Question: I am trying to add notifications when an agent job fails and I need to know how to add an active directory group to the notification drop down.

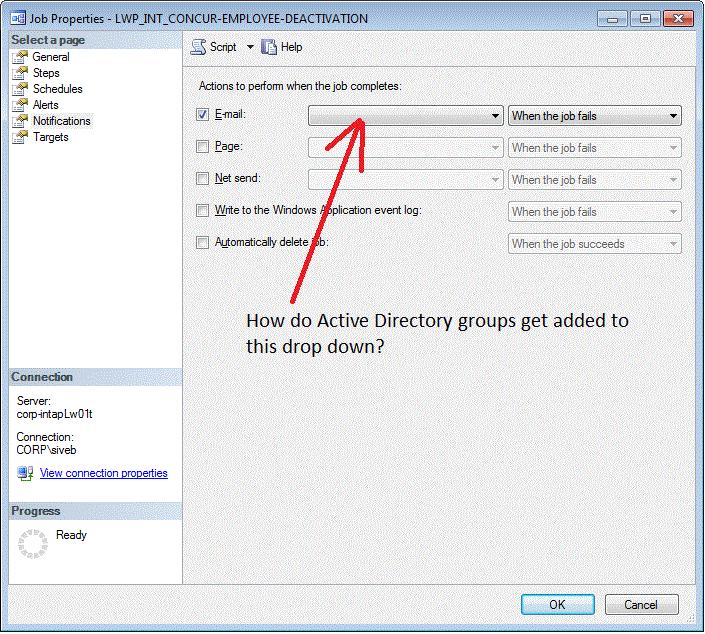
Answer: Those are defined as Operators.
Here's a good link: <URL> showing how to add them.